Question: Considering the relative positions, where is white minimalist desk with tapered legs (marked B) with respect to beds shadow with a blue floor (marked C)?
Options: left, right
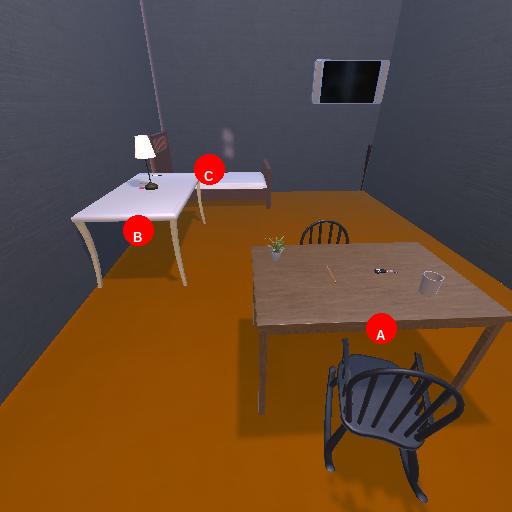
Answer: left